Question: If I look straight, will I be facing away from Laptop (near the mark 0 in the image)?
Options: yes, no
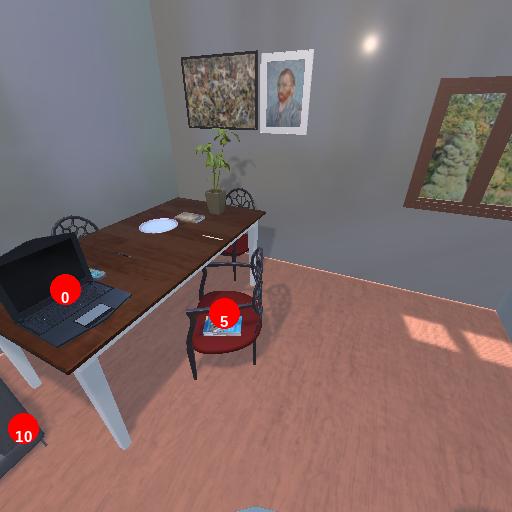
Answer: yes